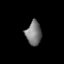
Tissue: lung
Cell type: Others
Senescence score: 0.1622
Nuclear area (px): 361
Mean DAPI intensity: 121.964